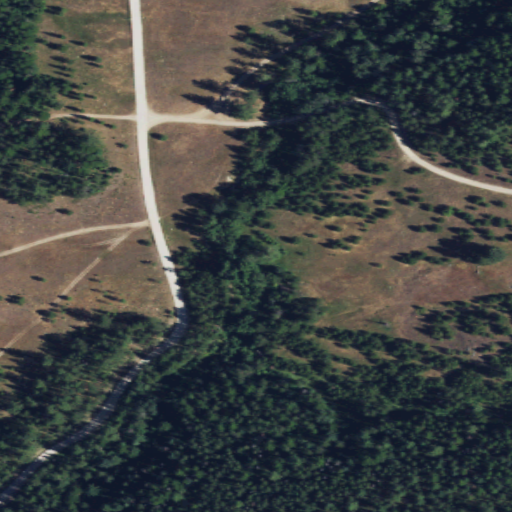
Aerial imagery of depression(s) in Washington named Calispell Basin containing shrub, evergreen forest, and grassland